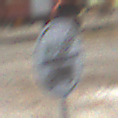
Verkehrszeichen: EndeMautpflicht
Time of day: Midday
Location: Outdoor (Suburban)
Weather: PartlyCloudy
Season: NotSpecified
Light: Natural